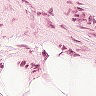
Metastatic tissue present: no